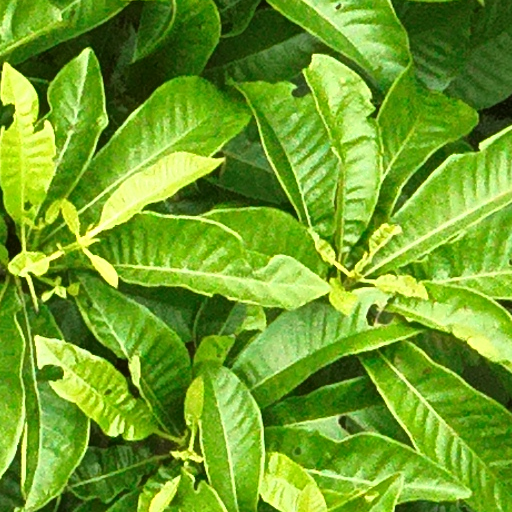
Species: Alseis blackiana
GBIF accepted scientific name: Alseis blackiana
Crown area (m\u00b2): 57.873